Question: Let's say I have a shape like this:

After all the jokes of me wanting to draw beans are exhausted, I want to find the points on the border of the shape. I know there can be many, so a fair distance between them is accepted.
Is there an algorithm for such a need? Or a software? All the solutions I came up with involve a lot of manual work, especially if I want to draw a slightly different shape.
Stackoverflow wisdom, please help.
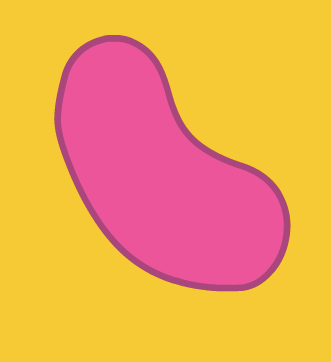
Answer: You may simply scan the pixels horizontally and vertically to find color frontiers, or, if you want a more sophisticated and general solution, you may for example use the <URL> to detect edges:

Answering your comment, the image is just a bi-dimensional array, containing pixel values. You can test each pixel and select those having a specific color. Like this:

And the result are your edge pixels:
'''
{{35, 107}, {35, 108}, {35, 109}, {35, 110}, {35, 111},
{35, 112}, {35, 113}, {35, 114}, {35, 115}, {35, 116},
{35, 117}, {35, 118}, {35, 119}, {35, 120}, {35, 121},
{36, 103}, {36, 104}, {36, 105}, {36, 106}, {36, 107}, etc....
'''